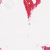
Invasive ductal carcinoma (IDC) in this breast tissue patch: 0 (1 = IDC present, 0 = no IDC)